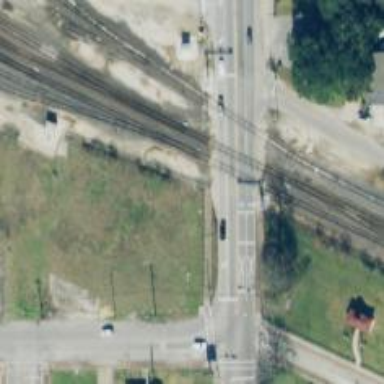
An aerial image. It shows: Railway level crossing.